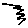
Label: zigzag